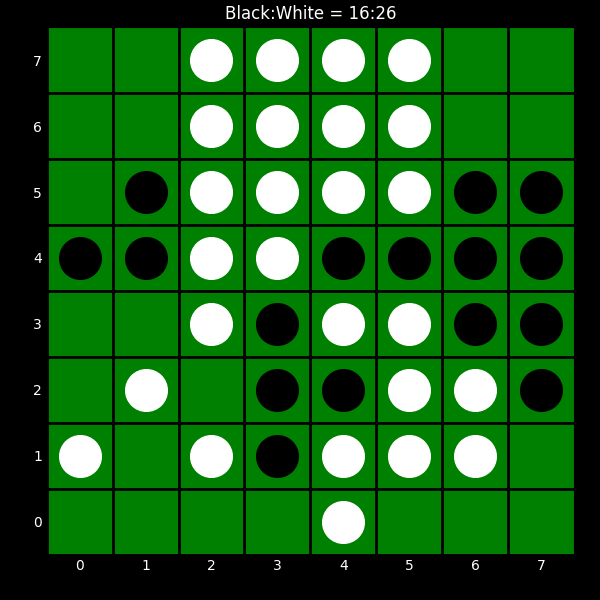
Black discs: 16
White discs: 26